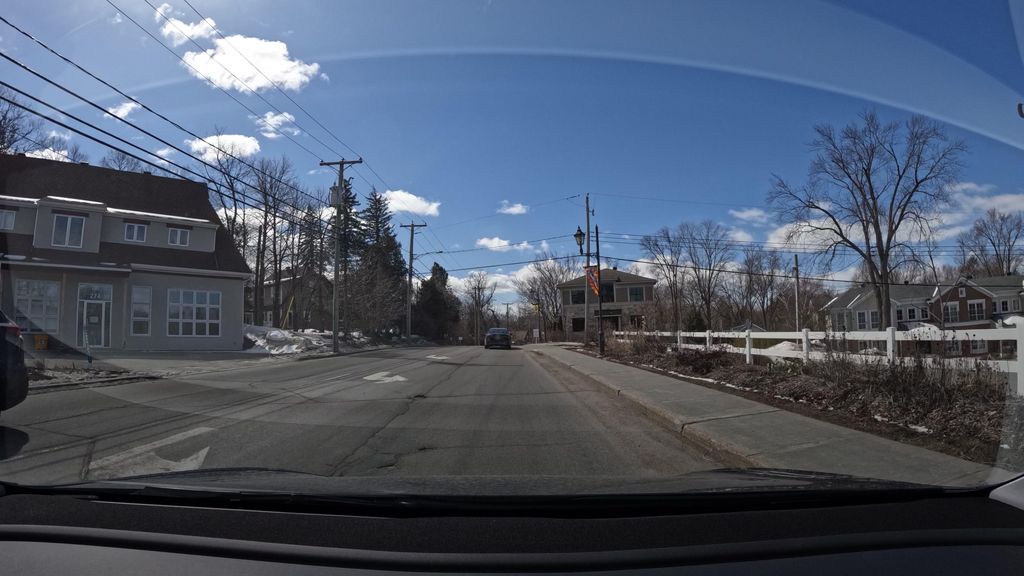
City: montreal